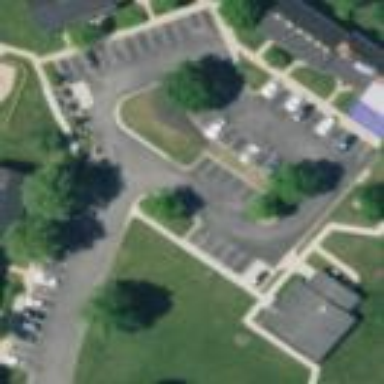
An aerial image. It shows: Parking area with surface.